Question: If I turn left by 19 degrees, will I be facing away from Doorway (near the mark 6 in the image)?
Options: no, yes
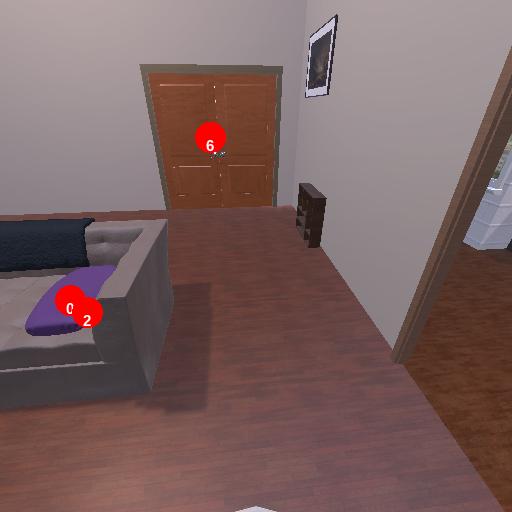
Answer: no